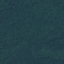
Land use / land cover: Forest